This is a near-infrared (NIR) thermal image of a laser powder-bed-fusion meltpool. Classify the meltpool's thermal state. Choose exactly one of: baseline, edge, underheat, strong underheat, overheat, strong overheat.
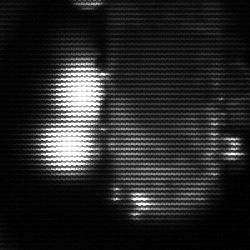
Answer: strong underheat